九年级 · 组合几何学
(本小题8.0分)

某农场要建一个矩形动物场, 场地的一边靠墙(墙 $A B$ 长度不限), 另外三边用木栏围成, 木栏总长 20 米,设动物场 $C D$ 边的长为 $x m$, 矩形面积为 $y m^{2}$.

(1)矩形面积 $y=$ $\qquad$ (用含 $x$ 的代数式表示);

(2)当矩形动物场面积为 $48 m^{2}$ 时, 求 $C D$ 边的长.

(3)能否围成面积为 $60 m^{2}$ 矩形动物场?说明理由.

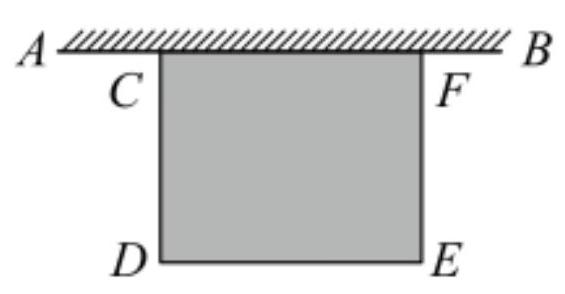
答案:  (1) $-2 x^{2}+20 x$;

(2)解：由题意得 $-2 x^{2}+20 x=48$,

整理得 $x^{2}-10 x+24=0$,

解得 $x_{1}=4, x_{2}=6$,

$\therefore C D=4$ 或 6 , 符合题意,

答: $C D=4 m$ 或 $6 m$;

(3)解: 不能围成面积为 $60 m^{2}$ 矩形动物场.理由如下:

由题意得 $-2 x^{2}+20 x=60$,

整理得 $x^{2}-10 x+30=0$,

$\because a=1, b=-10, c=30$,

$\therefore \Delta=b^{2}-4 a c=(-10)^{2}-4 \times 1 \times 30=-20<0$,

$\therefore$ 方程没有实数解，故不能围成面积为 $60 \mathrm{~m}^{2}$ 矩形动物场.


解析: 【分析】

本题考查了二次函数和一元二次方程在几何面积问题中的应用, 正确分析题意, 列出式子, 是解题的关键.

(1)根据题意表示出 $D E$ 的长度, 进而可表示出 $y$ 与 $x$ 的函数关系式;

(2) 令 $y=48$, 解方程即可;

(3)令 $y=60$, 利用根的判别式判断即可.

【解答】

(1)解：根据题意得: $y=x(20-2 x)=-2 x^{2}+20 x$,

$\therefore y$ 与 $x$ 之间的函数关系式为 $y=-2 x^{2}+20 x$;

故答案为 $-2 x^{2}+20 x$;

(2)见答案;

(3)见答案.